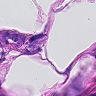
Metastatic tissue present: yes